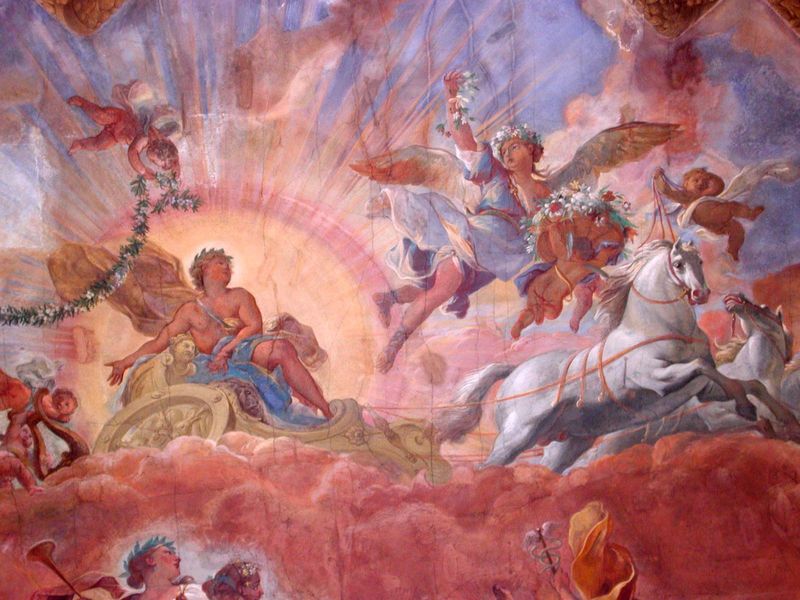
Titel: Apollo und Aurora: Sieg des Lichts über die Finsternis
Künstler: Carlo Carlone
Standort: Wien, Oberes Belvedere (EU - AUT)
Schlagwörter: blau, flügel, gott, himmel, wolken, blumen, rot, barock, sonnenaufgang, sonne, klassizismus, girlande, rosa, fliegen, pferd, pferde, engel, kutsche, rad, wagen, strahlen, kranz, schimmel, götter, blütenkranz, deckengemälde, fresko, hermes, streitwagen, harfe, phaeton, sol, putten, putti, roben, helios, trompete, galoppieren, blütengirlande